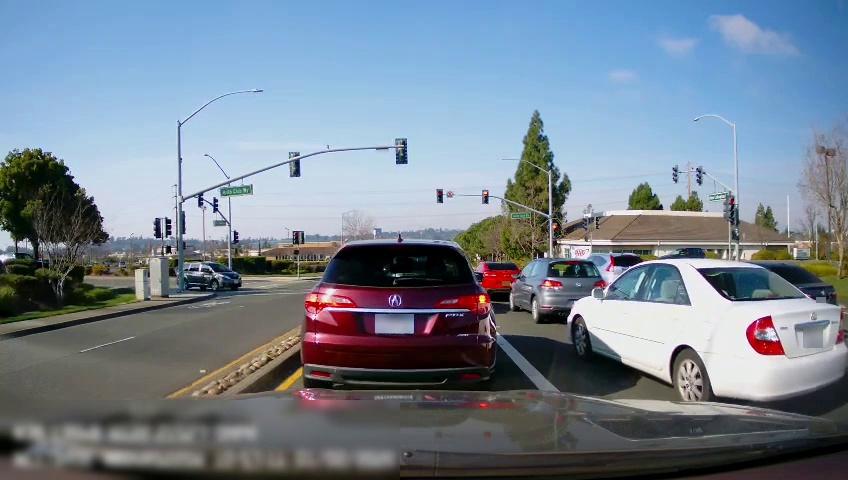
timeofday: Day
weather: Sunny
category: Drivable Space
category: Drivable Space
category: Vehicles | Car
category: Vehicles | SUV
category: Vehicles | SUV
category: Vehicles | Car
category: Vehicles | Car
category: Vehicles | Car
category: Vehicles | Car
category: Vehicles | SUV
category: Lanes | Current Lane
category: Lanes | Alternate Lane
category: Lanes | Opposite Lane
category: Traffic | Signs
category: Traffic | Signs
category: Traffic | Signs
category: Traffic | Signs
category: Traffic | Lights
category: Traffic | Lights
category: Traffic | Lights
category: Traffic | Lights
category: Traffic | Lights
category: Traffic | Lights
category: Traffic | Lights
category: Traffic | Lights
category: Traffic | Lights
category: Traffic | Lights
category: Traffic | Lights
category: Traffic | Lights
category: Traffic | Lights
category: Traffic | Lights
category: Traffic | Lights